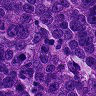
Metastatic tissue present: yes